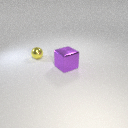
large purple metal cube in front of small yellow metal sphere